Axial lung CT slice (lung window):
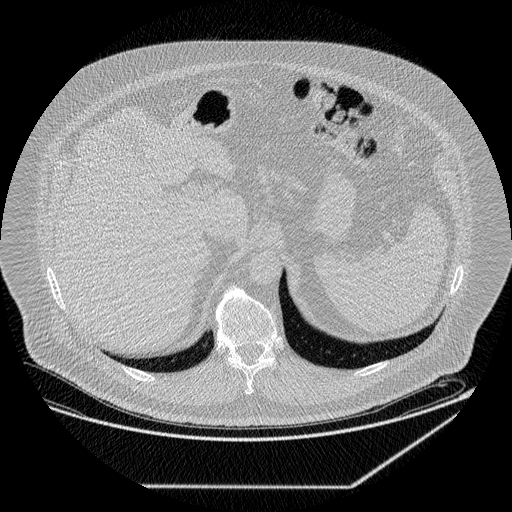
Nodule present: no